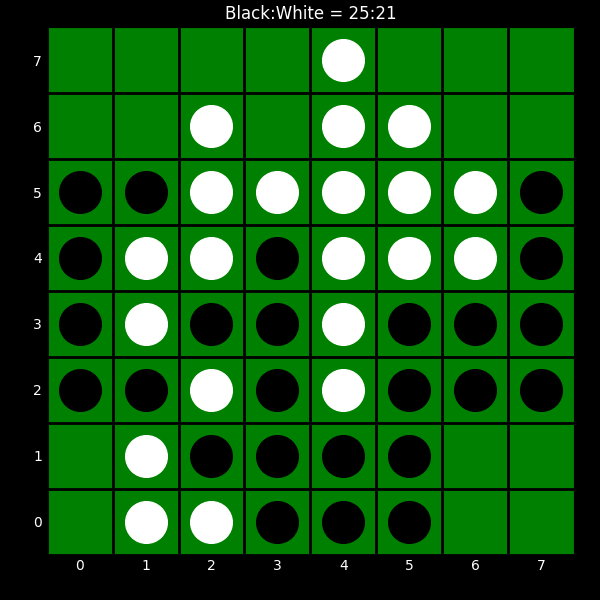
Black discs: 25
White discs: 21